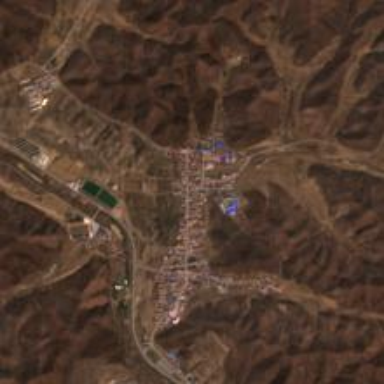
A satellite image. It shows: Ethnic township within town.